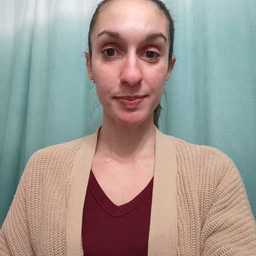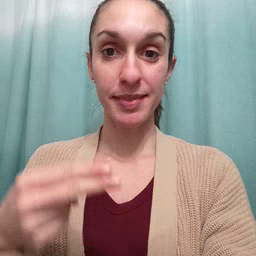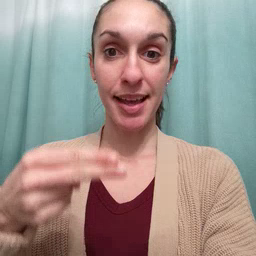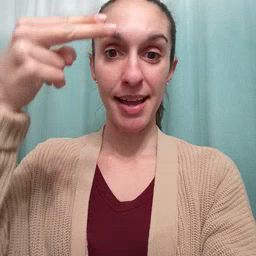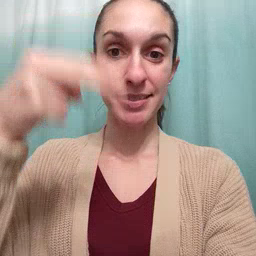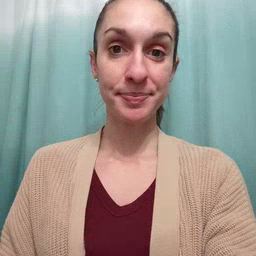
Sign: high